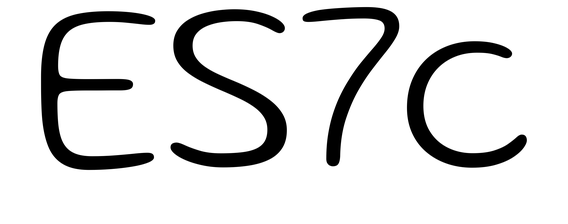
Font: Gluten_ExtraLight